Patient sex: F
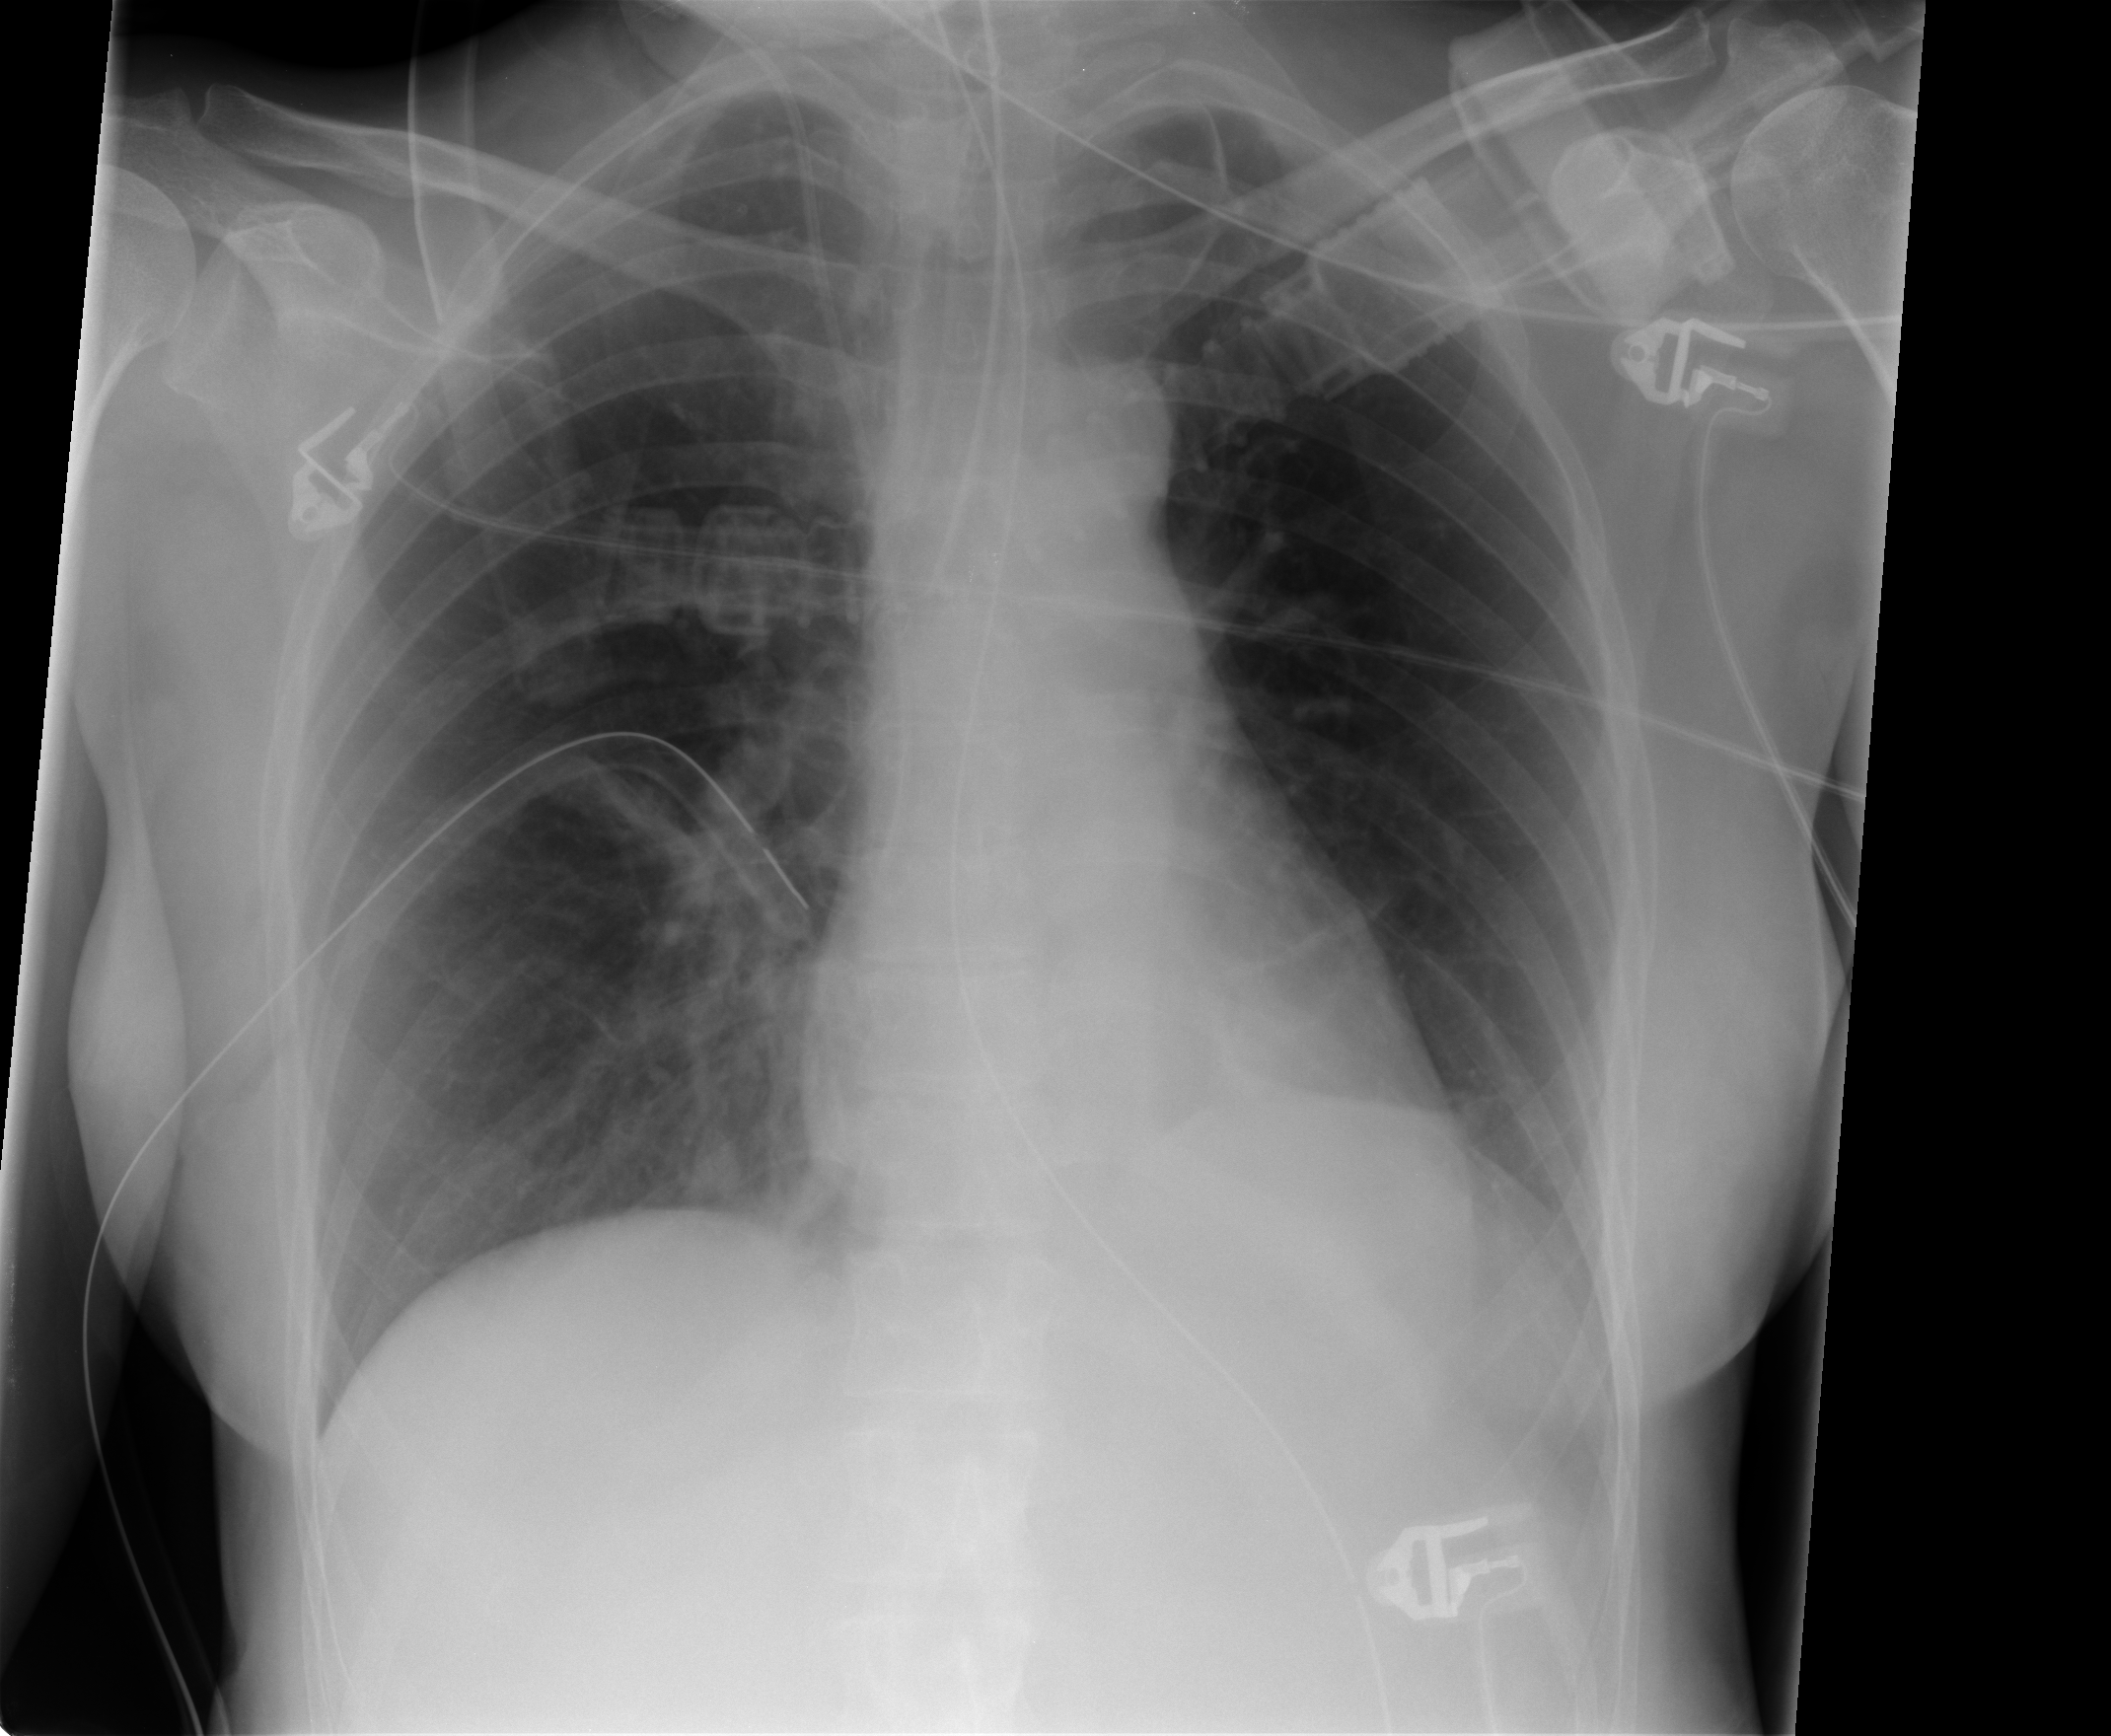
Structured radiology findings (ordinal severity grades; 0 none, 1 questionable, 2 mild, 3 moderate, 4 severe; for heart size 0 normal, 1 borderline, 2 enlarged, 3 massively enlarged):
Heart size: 0
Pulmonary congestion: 0
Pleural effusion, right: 0
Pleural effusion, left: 0
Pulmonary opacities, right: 0
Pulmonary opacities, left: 0
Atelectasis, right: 2
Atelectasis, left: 0